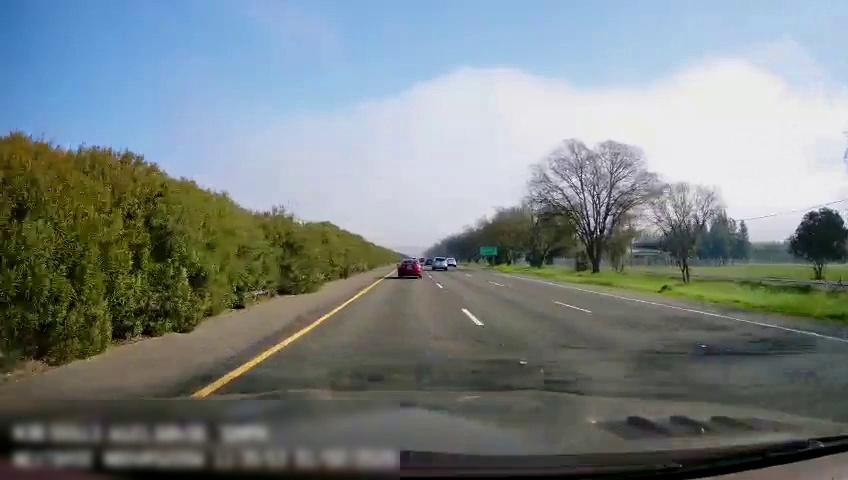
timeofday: Day
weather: Sunny
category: Drivable Space
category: Vehicles | Car
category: Vehicles | SUV
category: Vehicles | SUV
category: Vehicles | Car
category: Lanes | Current Lane
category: Lanes | Current Lane
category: Lanes | Alternate Lane
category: Lanes | Alternate Lane
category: Traffic | Signs